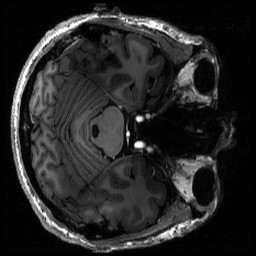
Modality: T1w
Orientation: axial
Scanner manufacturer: siemens
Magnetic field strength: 6.98 T
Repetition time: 2.5 s
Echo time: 0.00306 s